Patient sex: F
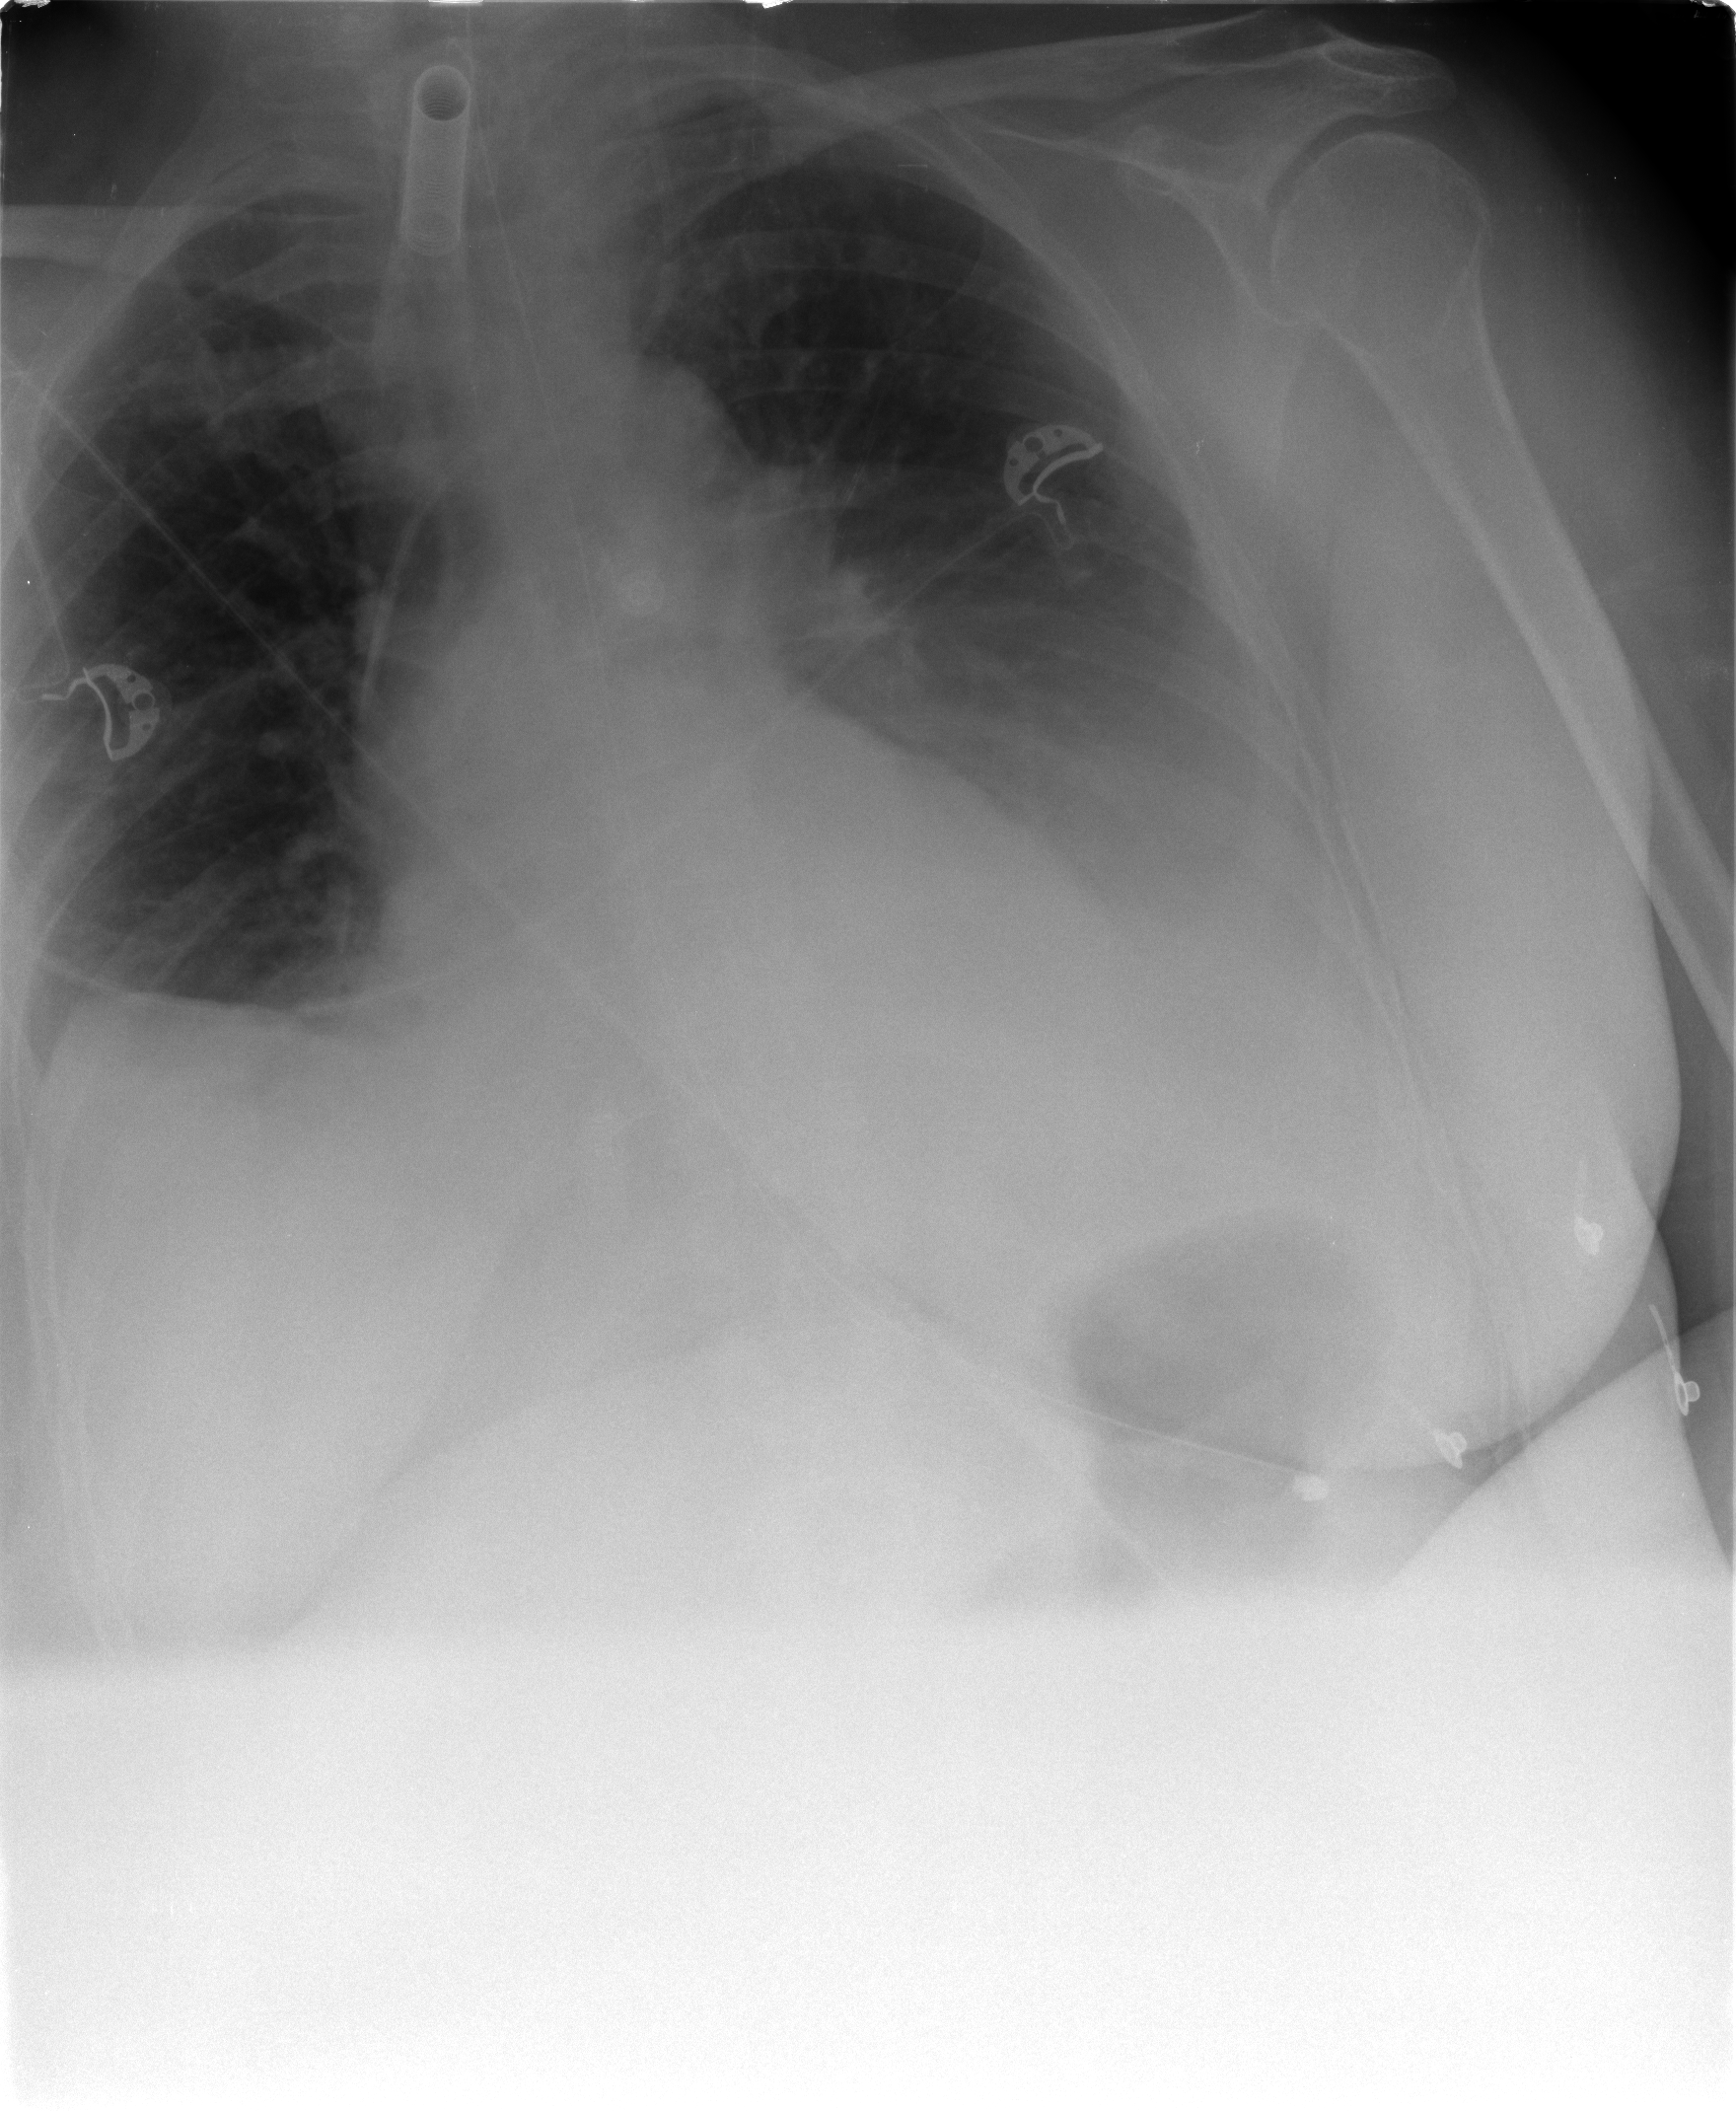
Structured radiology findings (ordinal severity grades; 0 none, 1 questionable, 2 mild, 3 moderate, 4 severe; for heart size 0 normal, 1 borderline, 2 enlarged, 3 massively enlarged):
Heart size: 2
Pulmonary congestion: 3
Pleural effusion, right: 1
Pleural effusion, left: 3
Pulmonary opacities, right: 1
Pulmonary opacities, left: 1
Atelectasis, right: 2
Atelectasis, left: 3